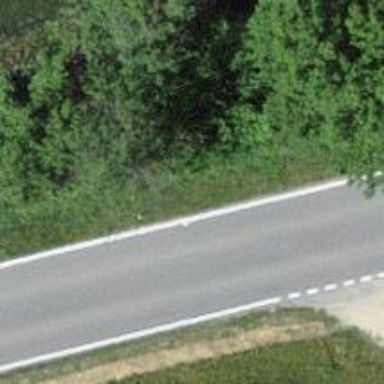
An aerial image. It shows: Tertiary road with asphalt surface.